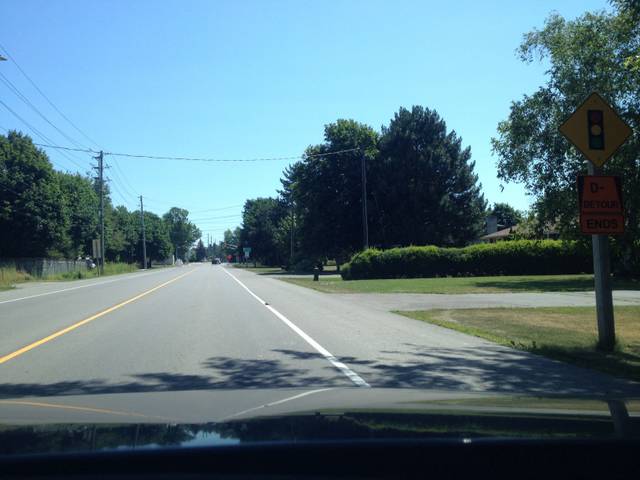
Region: Canada
Coordinates: 43.544, -80.51